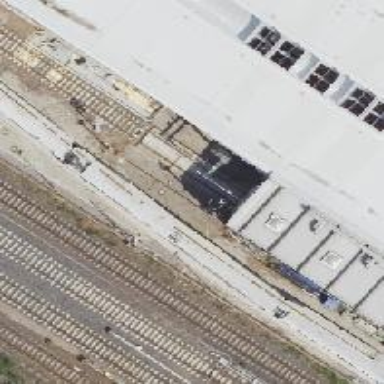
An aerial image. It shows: Signal on the railway track.